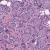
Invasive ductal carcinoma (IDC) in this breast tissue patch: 1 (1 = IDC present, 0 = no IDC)